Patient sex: F
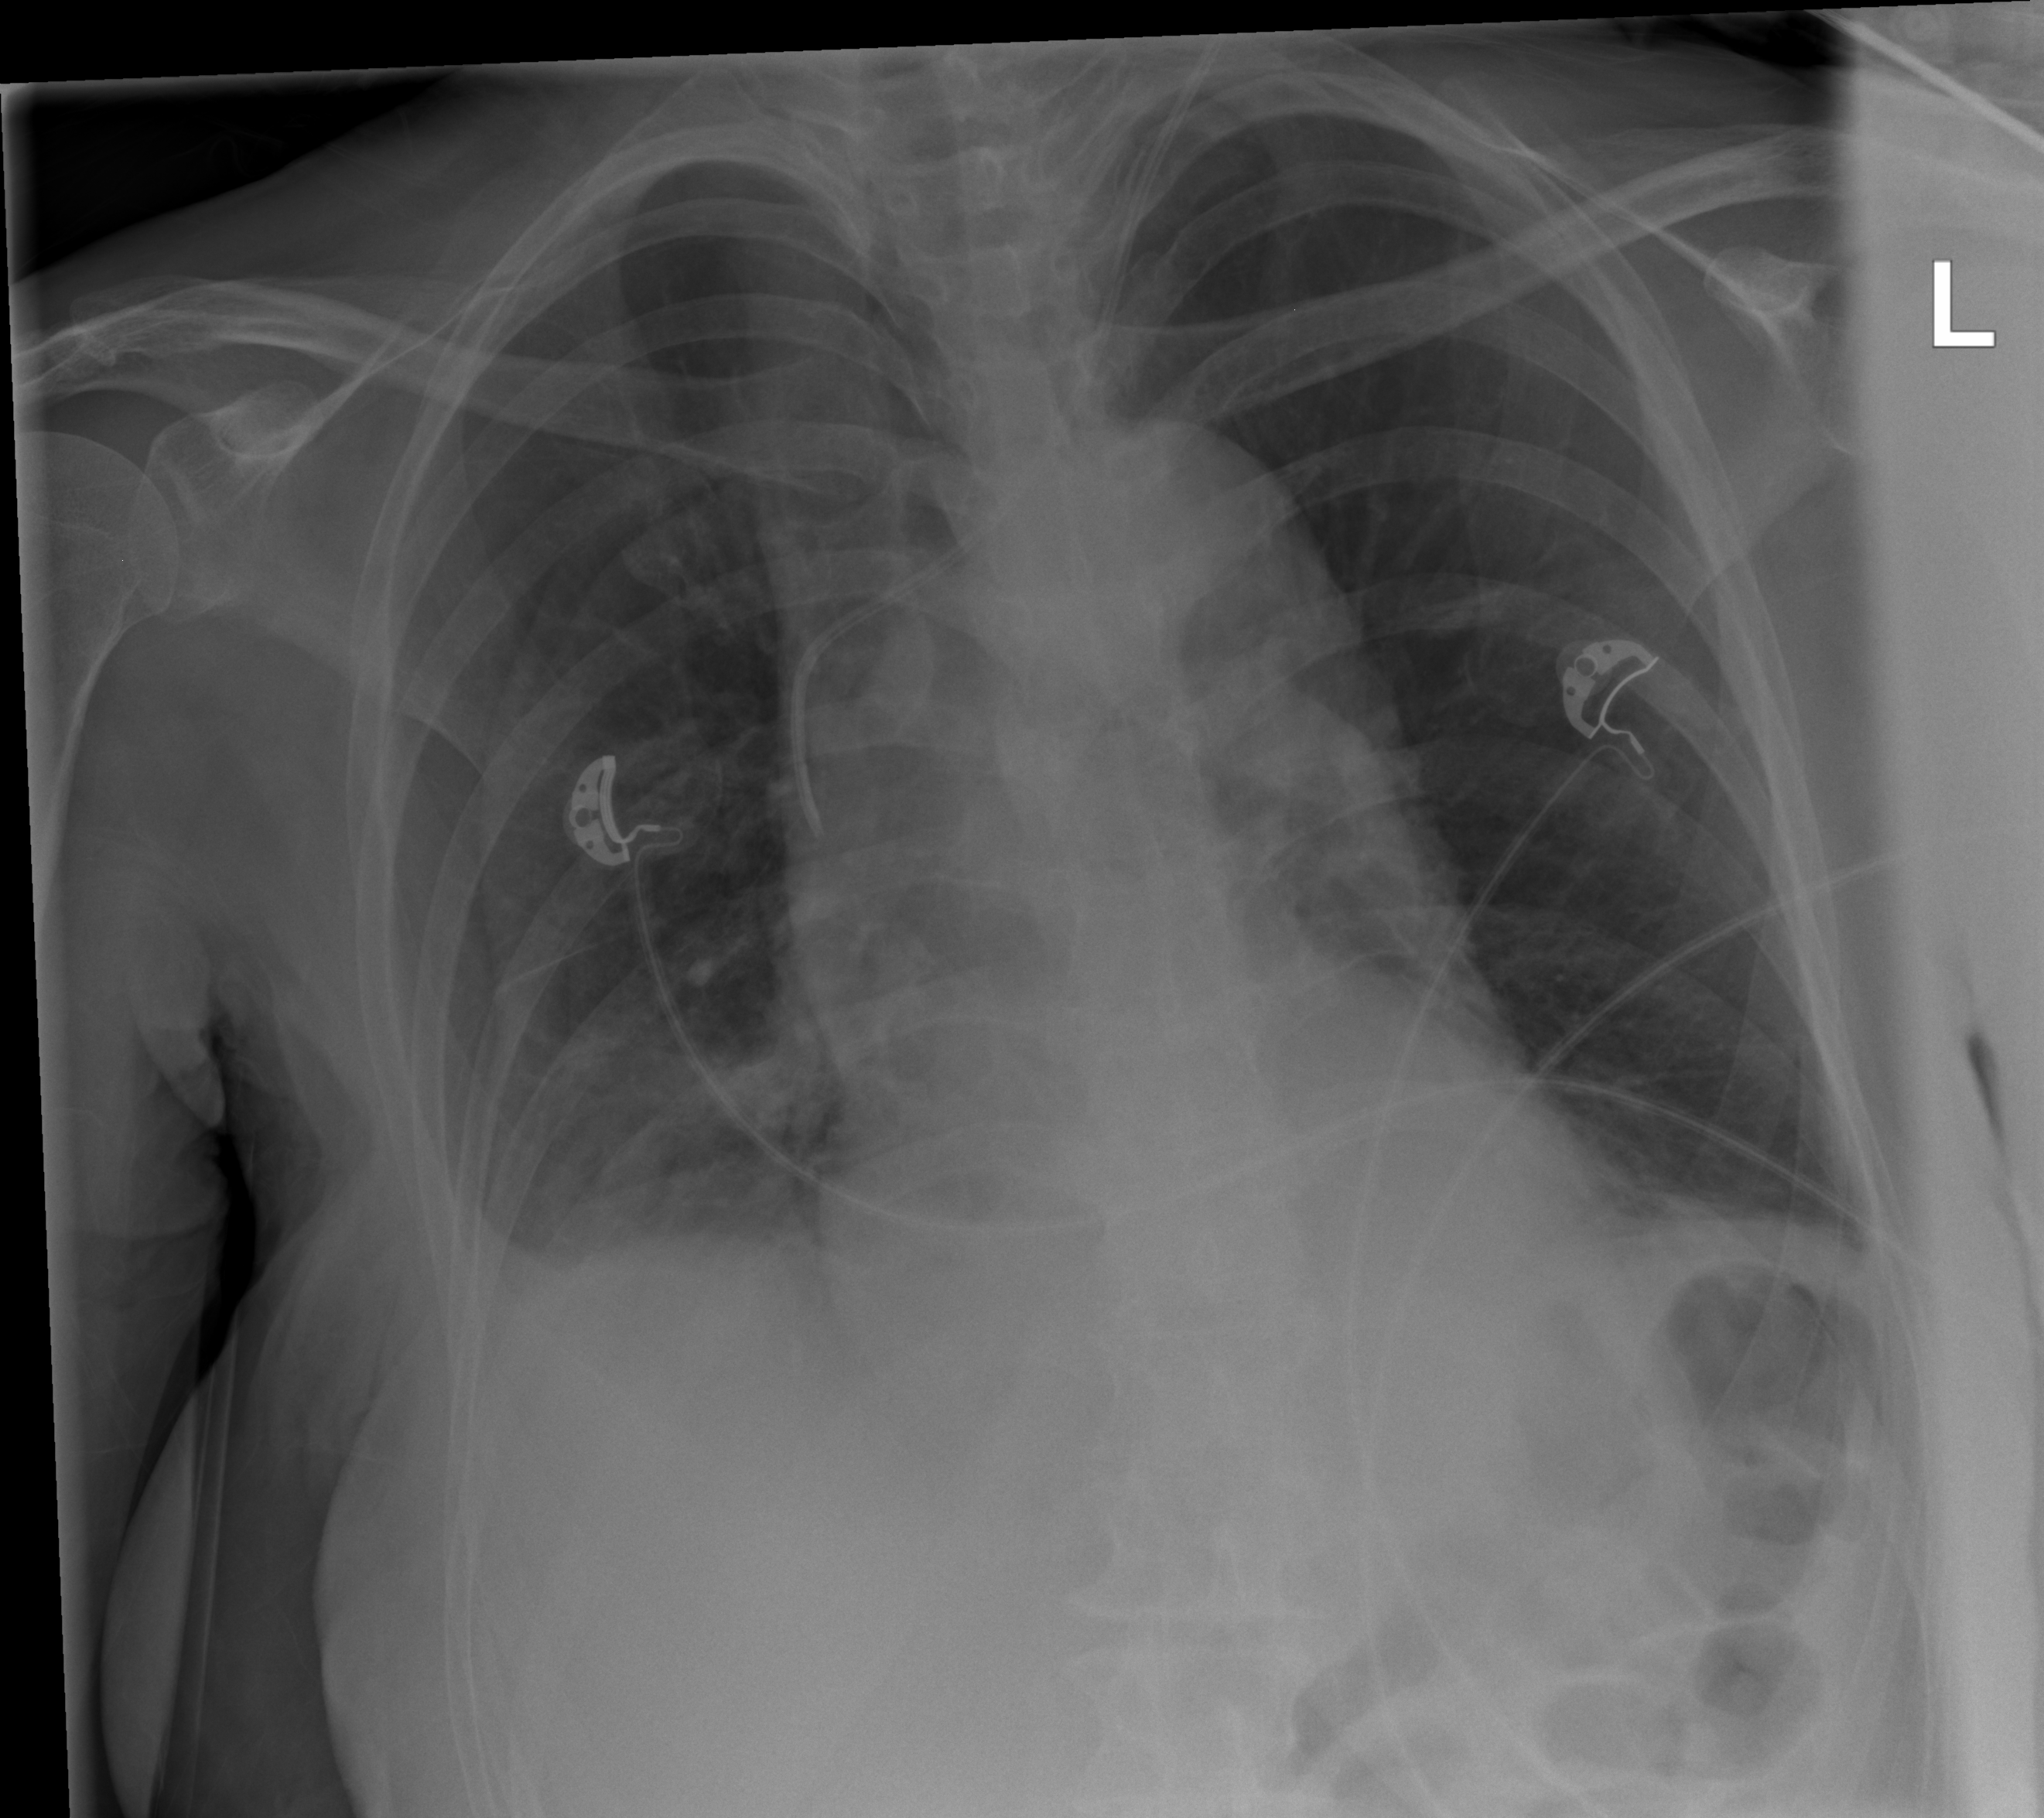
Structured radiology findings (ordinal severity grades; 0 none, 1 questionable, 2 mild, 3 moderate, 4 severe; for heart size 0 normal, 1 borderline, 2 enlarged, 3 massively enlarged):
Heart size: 1
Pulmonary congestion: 0
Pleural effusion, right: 2
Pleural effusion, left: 1
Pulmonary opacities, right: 2
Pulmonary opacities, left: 0
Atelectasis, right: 2
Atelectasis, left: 2